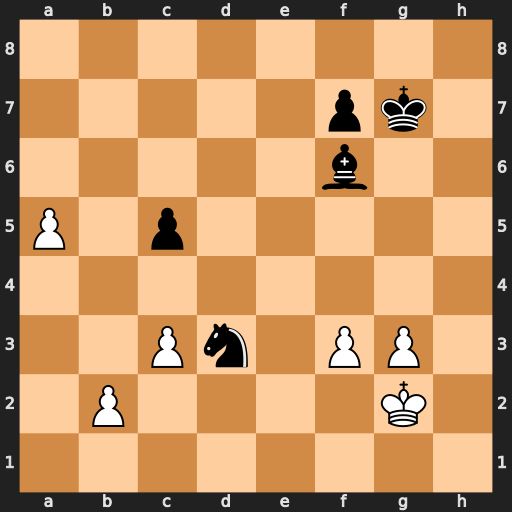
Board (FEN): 8/5pk1/5b2/P1p5/8/2Pn1PP1/1P4K1/8
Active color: w
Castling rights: -
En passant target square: -
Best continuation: a6 Nxb2 a7